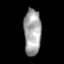
Tissue: lung
Cell type: Others
Senescence score: 0.2268
Nuclear area (px): 776
Mean DAPI intensity: 165.224